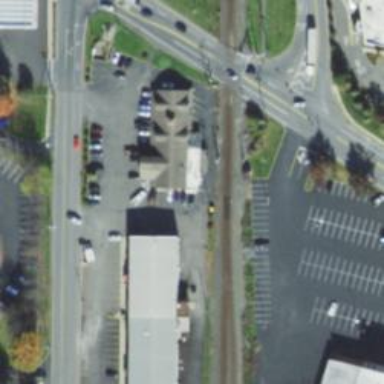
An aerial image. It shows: Railway spur junction.